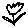
Label: flower